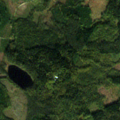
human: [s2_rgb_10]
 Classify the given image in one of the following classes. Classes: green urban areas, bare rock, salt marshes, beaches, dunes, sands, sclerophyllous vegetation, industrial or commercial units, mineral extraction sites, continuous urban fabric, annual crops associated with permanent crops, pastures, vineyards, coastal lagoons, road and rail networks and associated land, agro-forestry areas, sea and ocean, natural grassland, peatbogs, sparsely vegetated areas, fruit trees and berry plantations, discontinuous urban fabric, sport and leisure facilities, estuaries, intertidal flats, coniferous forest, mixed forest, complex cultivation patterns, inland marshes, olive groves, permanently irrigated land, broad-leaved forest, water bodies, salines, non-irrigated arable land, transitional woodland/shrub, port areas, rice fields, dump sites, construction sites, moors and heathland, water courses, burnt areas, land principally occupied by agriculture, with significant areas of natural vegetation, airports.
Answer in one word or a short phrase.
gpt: coniferous forest, mixed forest, transitional woodland/shrub